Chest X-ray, AP view. Patient: 52 years old, sex F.
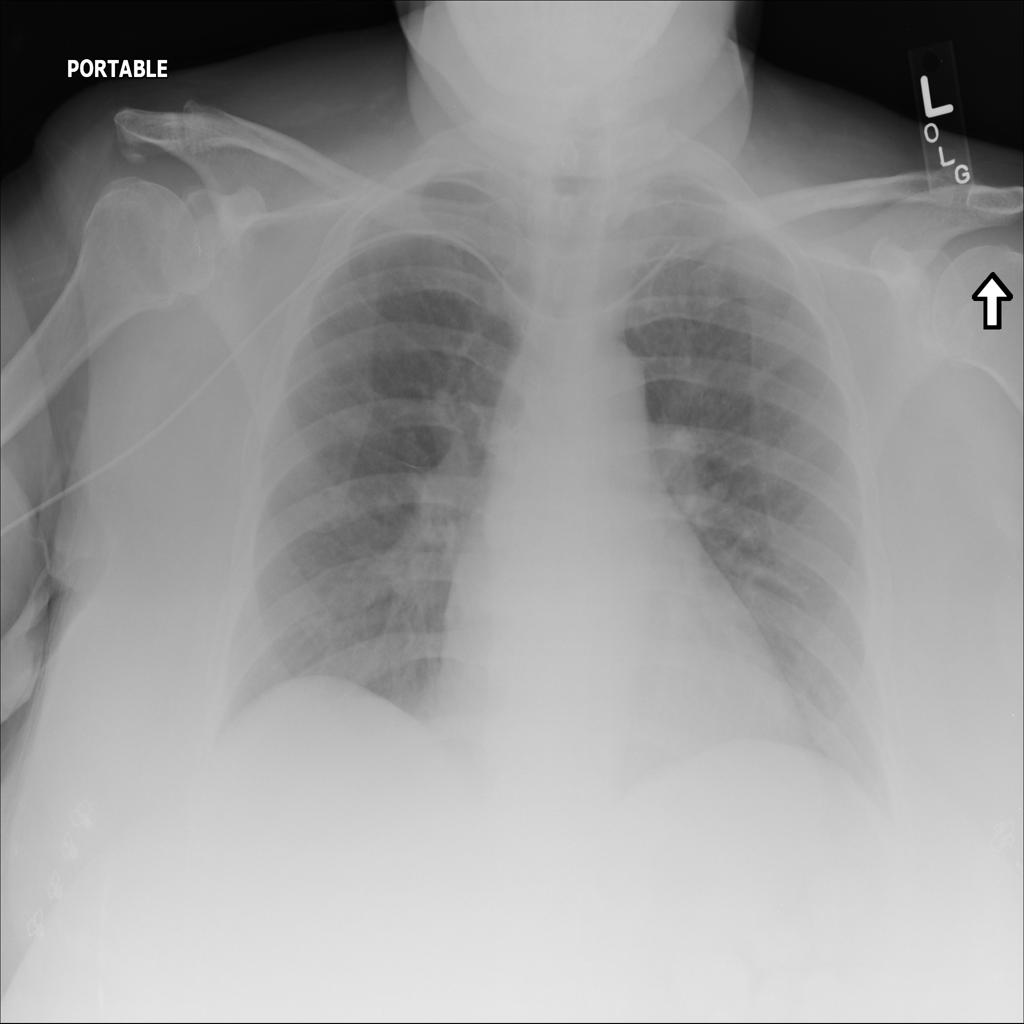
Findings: No Finding